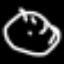
Label: clock